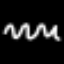
Label: squiggle